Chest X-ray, PA view. Patient: 35 years old, sex M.
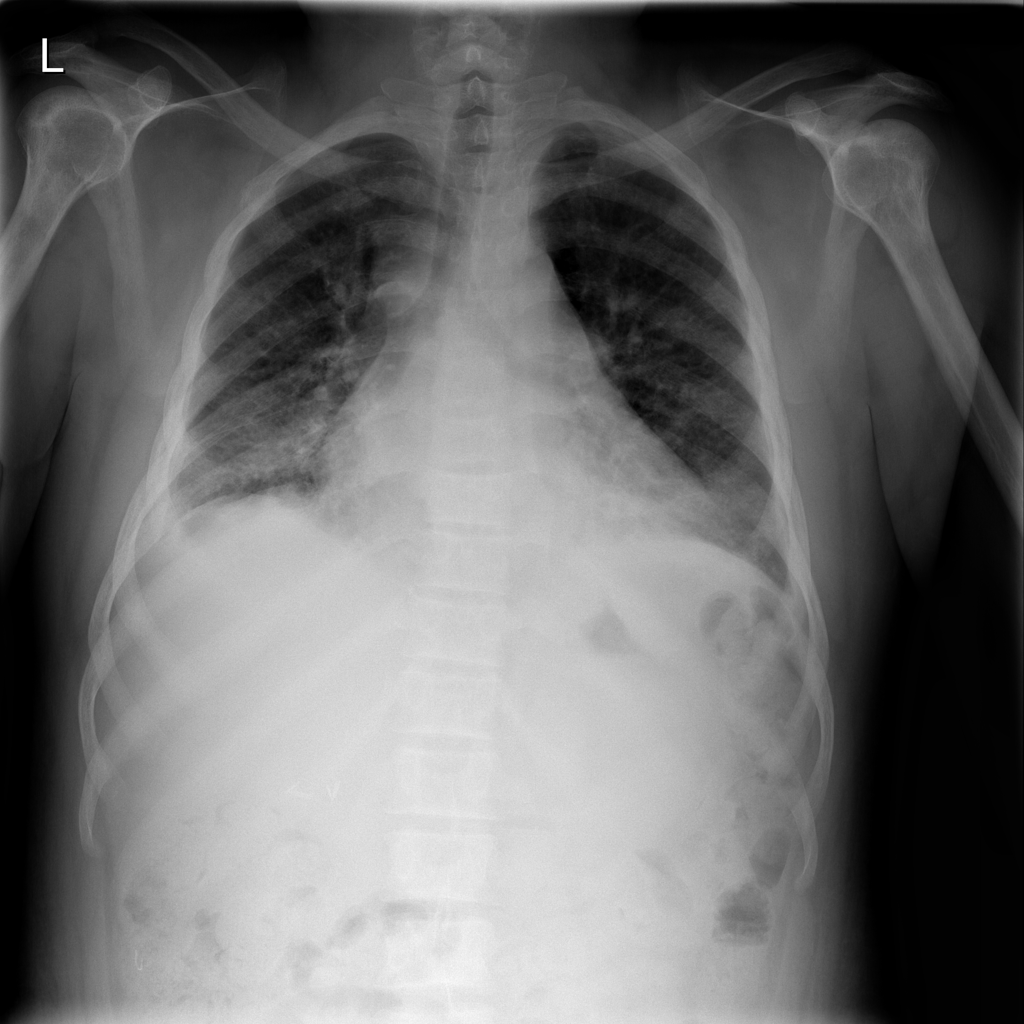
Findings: Infiltration